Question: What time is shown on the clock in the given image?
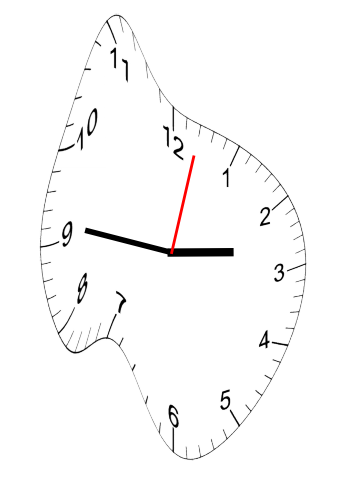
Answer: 02:46:02